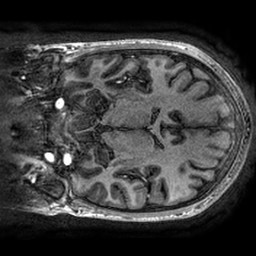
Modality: T1w
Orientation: coronal
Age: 24
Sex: female
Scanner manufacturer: ge
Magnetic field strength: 3 T
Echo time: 0.002736 s